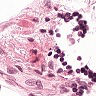
Metastatic tissue present: no